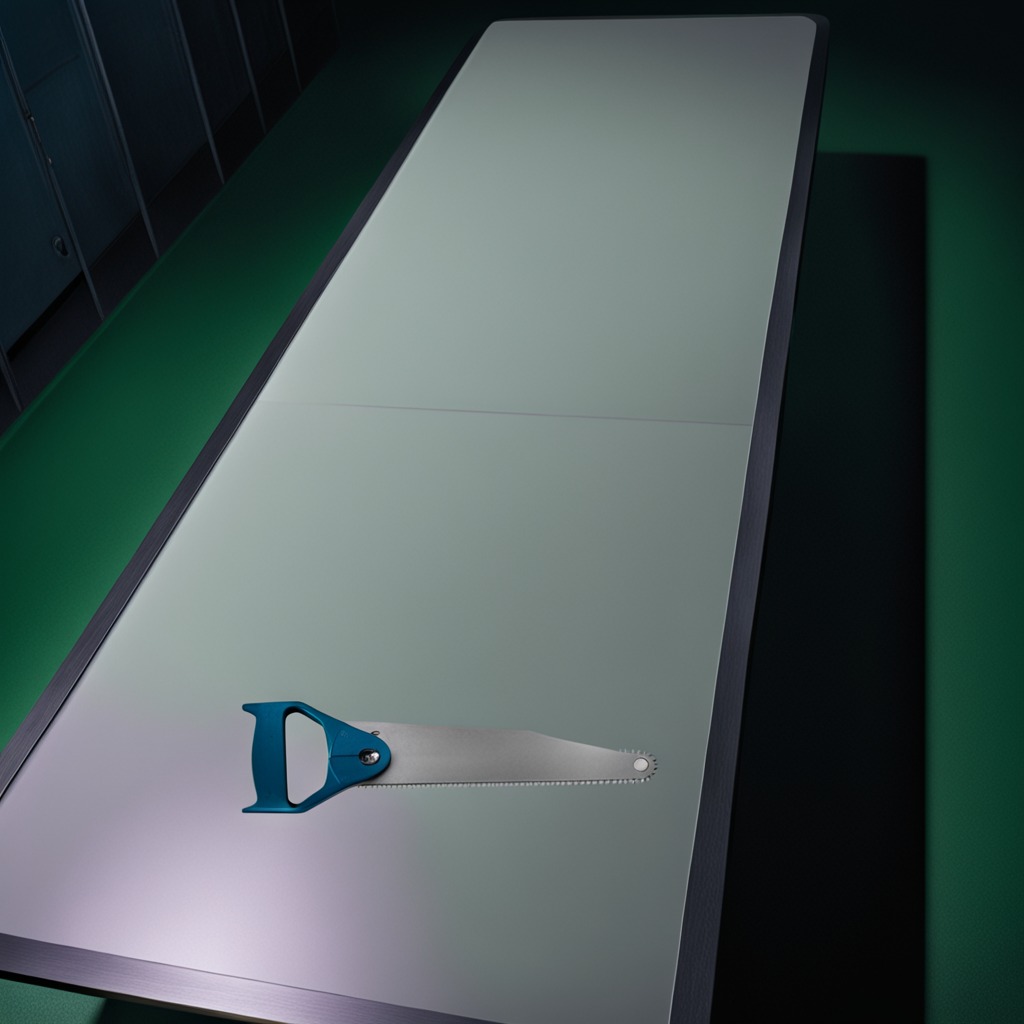
A metal saw lies on the table in a railway signal maintenance room.